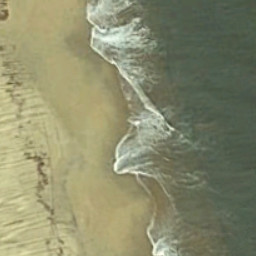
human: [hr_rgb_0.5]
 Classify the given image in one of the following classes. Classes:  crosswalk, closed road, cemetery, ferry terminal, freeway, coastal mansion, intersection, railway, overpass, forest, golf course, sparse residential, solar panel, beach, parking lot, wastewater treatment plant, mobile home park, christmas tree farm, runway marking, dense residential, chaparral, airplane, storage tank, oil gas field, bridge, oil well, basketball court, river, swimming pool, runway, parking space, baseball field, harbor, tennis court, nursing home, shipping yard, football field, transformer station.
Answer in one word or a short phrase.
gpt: beach